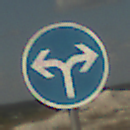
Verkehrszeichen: VorgeschriebeneFahrtrichtungRechtsOderLinks
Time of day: Midday
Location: Outdoor (Beach)
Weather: PartlyCloudy
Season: NotSpecified
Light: Natural